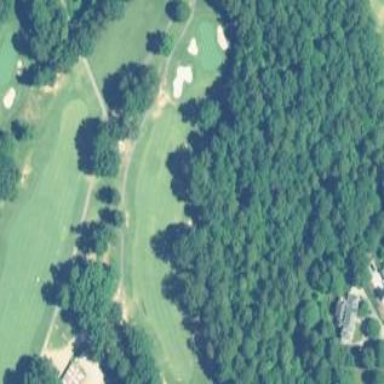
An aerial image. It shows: Scenic golf fairway.